Question: I'm trying to implement a responsive navbar. It seems to work, but when the screen gets smaller, there appears a gap on the right side. See screen shot:

I haven't written any CSS. All of this is pure Bootstrap still.
<URL>. 'what to do?'
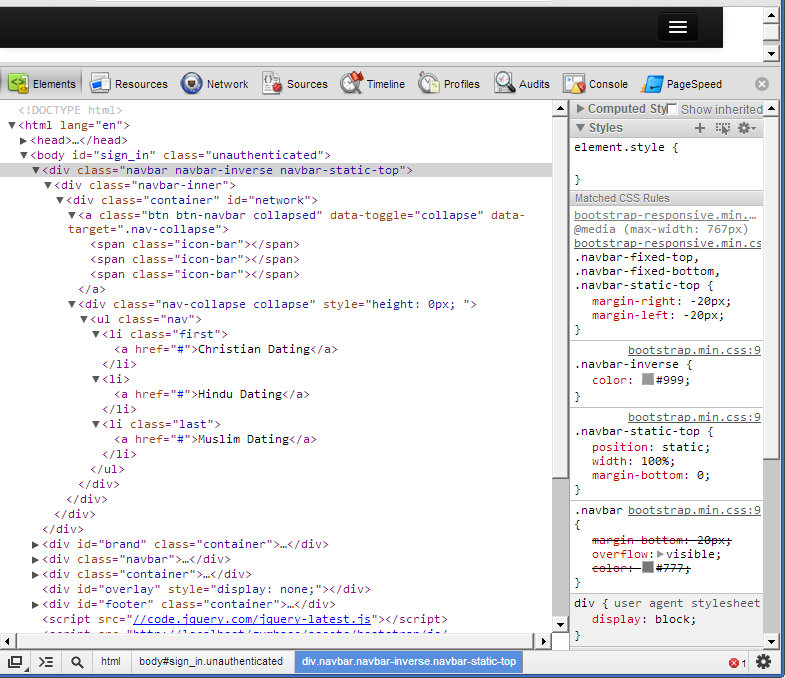
Answer: There is nothing in the markup that specifies that the elements should expand to fill the viewport. Adding 'body { width: 100%}' will take care of it, or optionally overriding the width of the 'navbar' to be 'auto'.
Twitter Bootstrap is intended to be scaffolding and components rather than an out of the box solution, so this is likely one of those things that needs to be specified. The 'static' version of the navbar is likely written so that it can be easily used in containers other than the 'body' and this happens to fall in the 20% of situations where it needs a nudge.